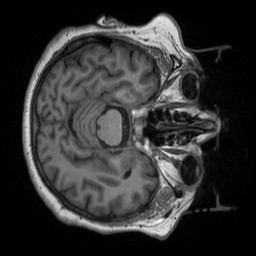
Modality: T1w
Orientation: axial
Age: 65
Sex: male
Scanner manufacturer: siemens
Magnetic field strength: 3 T
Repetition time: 2.53 s
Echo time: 0.00219 s